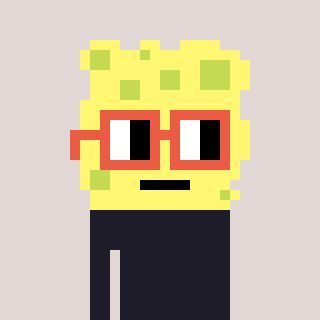
a pixel art character with square orange glasses, a sponge-shaped head and a magenta-colored body on a warm background